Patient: sex M, age 43
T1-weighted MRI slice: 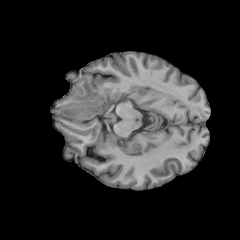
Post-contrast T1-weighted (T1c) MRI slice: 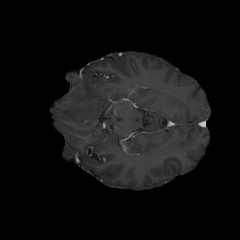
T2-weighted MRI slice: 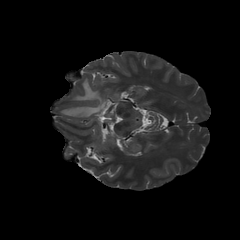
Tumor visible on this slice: yes
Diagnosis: Glioblastoma, IDH-wildtype
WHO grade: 4